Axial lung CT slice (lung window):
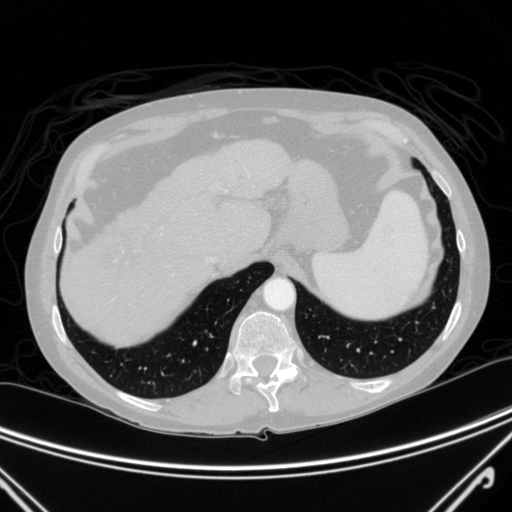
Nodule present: no